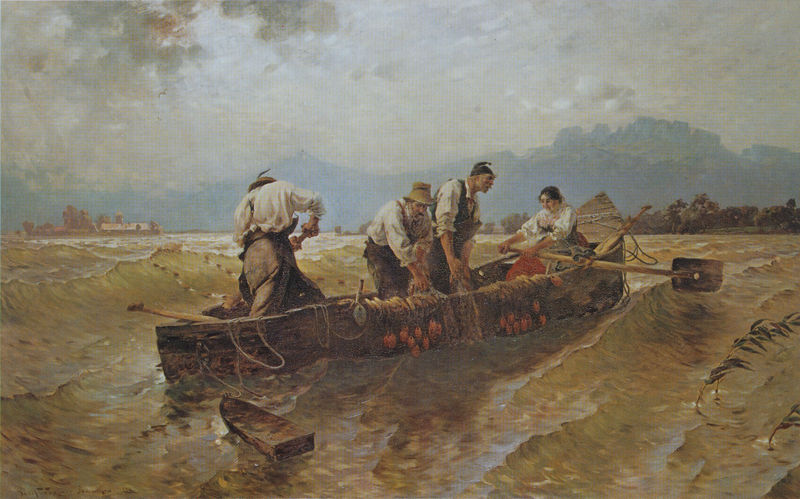
Titel: Fischzug am Chiemsee
Künstler: Joseph Wopfner
Standort: München
Institution: Neue Pinakothek
Schlagwörter: baum, berg, blau, blätter, felsen, gemälde, himmel, kampf, mann, meer, schatten, wasser, weiß, wolken, bäume, fluss, gelb, grün, menschen, ocker, sand, see, sitzen, stadt, ufer, braun, frau, grau, hintergrund, holz, hut, hüte, licht, männer, orange, schwarz, türkis, dach, gras, gürtel, haus, rot, wolke, beige, malerei, rock, hemd, hose, kappe, mütze, mützen, mensch, stehen, horizont, häuser, hügel, schilf, wind, kirche, insel, land, realismus, schnur, familie, pflanzen, wald, arbeit, boot, boote, genre, kahn, paddel, ruder, sack, schürze, gischt, küste, schiff, schiffe, strand, welle, wellen, ort, fischer, hosen, netze, arbeiten, berge, gebirge, dorf, dächer, ziehen, arbeiter, bug, sturm, stürmisch, tau, unwetter, wellengang, wetter, wogen, duktus, ruderboot, ruderer, rudern, taue, posen, vier, burg, algen, fischerboot, bergspitze, wasserpflanzen, loch, schlamm, tonig, fang, hoffnung, gelbgrün, netz, schaufel, bergen, fischen, schwimmer, blei, breitseite, beiboot, fischfang, mannschaft, schaufeln, fischernetz, eile, beibaoot, bojen, einholen, fangnetze, frau am steuer, gäser, handaerbeit, herausholen, herausziehen, hereinziehen, hereinzoiehen, netzte, rettungsboot, ruderblatt, rudr, spielzeugboot, steuern, sumpfpflanzen, tongrenzen, umwetter, wellenritt